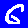
Digit: 6